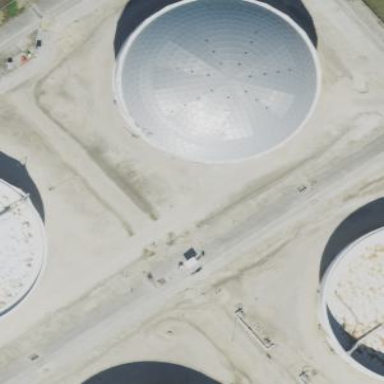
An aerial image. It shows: Storage tank which is man-made and housed in building.